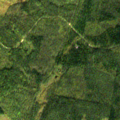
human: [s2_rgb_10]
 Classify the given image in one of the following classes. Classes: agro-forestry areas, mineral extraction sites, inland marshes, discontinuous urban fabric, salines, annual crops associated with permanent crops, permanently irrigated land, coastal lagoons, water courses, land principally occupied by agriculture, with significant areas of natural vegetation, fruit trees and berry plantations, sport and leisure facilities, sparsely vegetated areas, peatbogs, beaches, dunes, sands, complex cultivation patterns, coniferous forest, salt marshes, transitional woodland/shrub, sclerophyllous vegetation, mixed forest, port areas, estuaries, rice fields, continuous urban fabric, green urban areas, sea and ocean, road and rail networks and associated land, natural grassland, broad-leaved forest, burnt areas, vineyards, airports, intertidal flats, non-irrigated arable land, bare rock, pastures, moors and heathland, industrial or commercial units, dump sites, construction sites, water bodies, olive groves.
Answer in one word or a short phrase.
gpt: coniferous forest, mixed forest, peatbogs